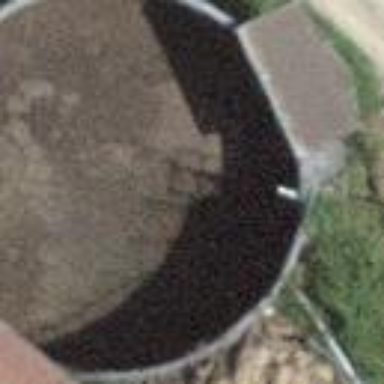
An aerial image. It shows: Storage tank that is man-made.